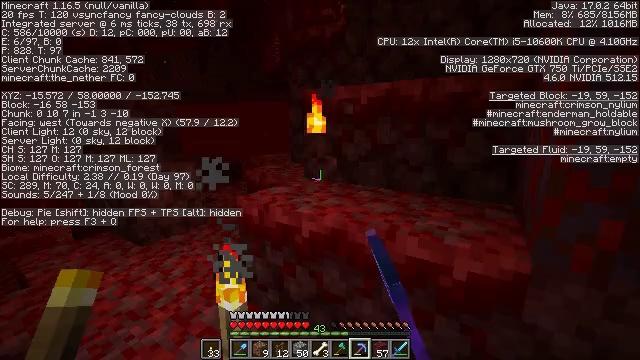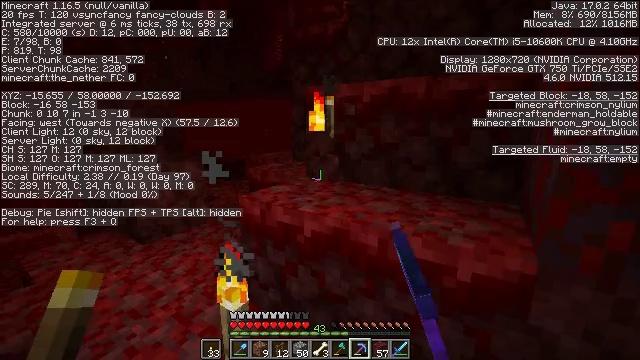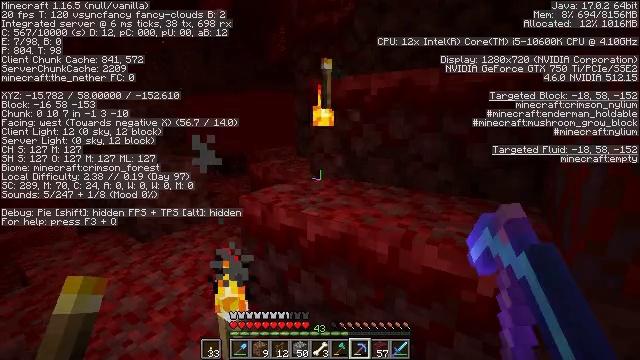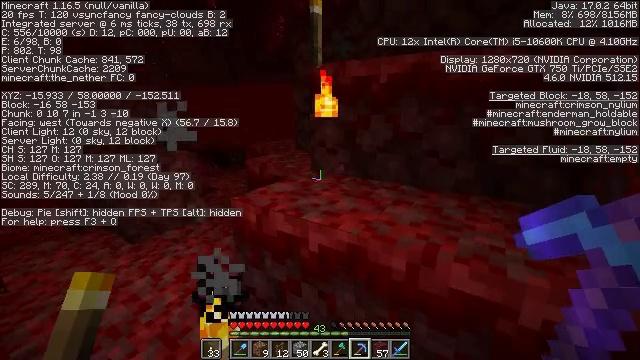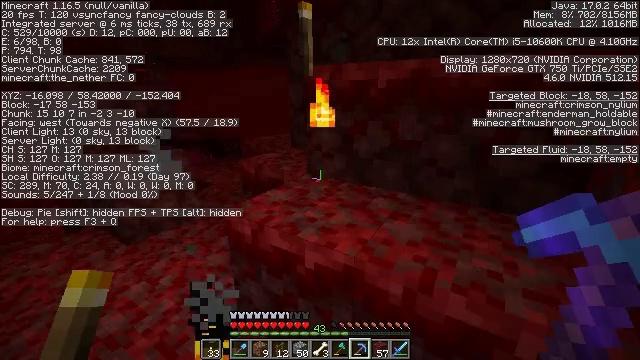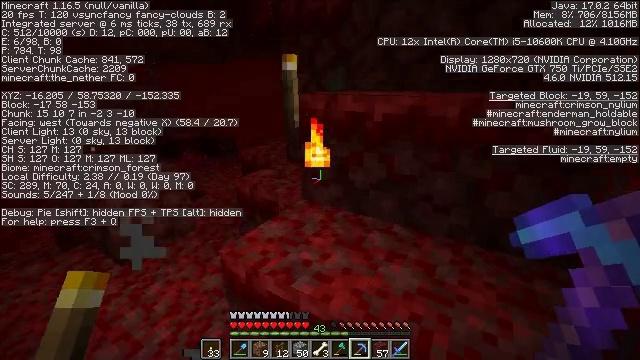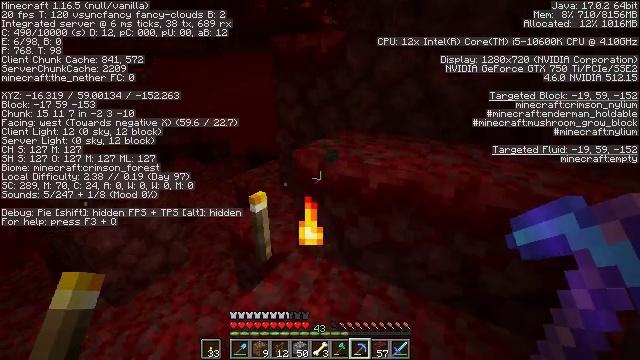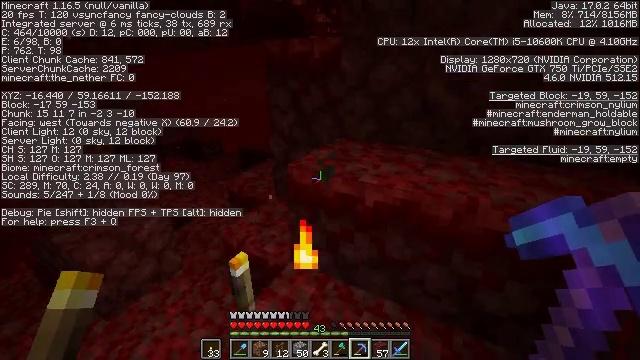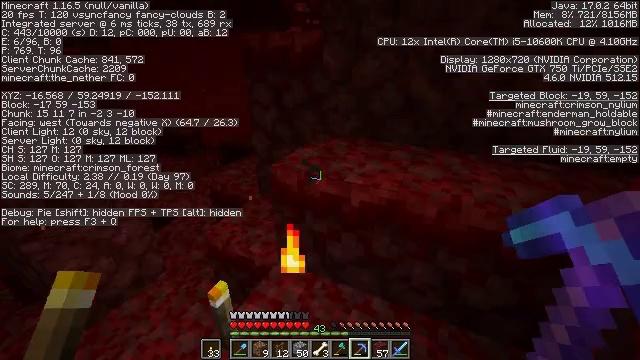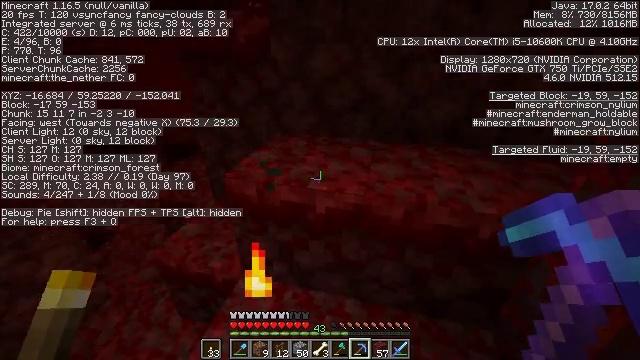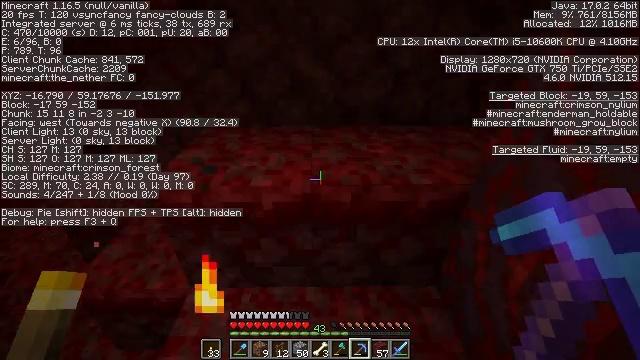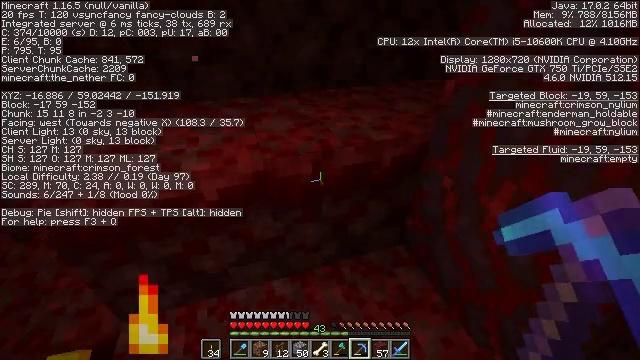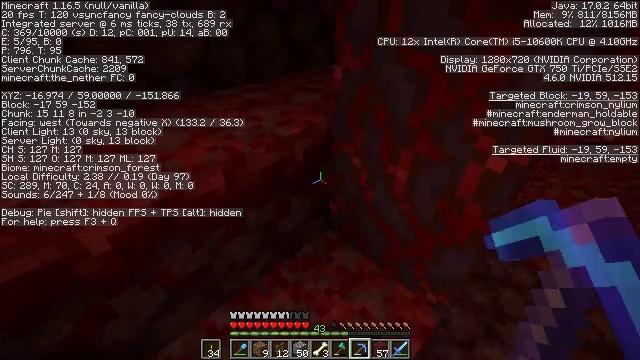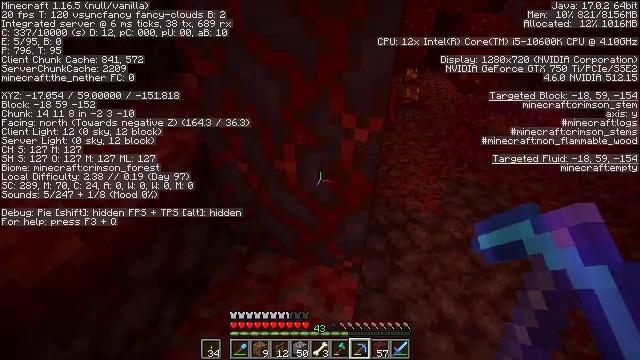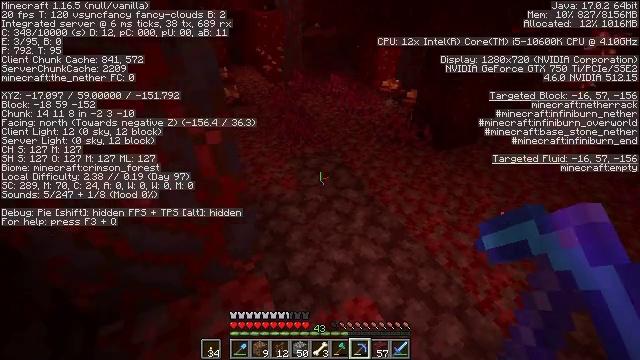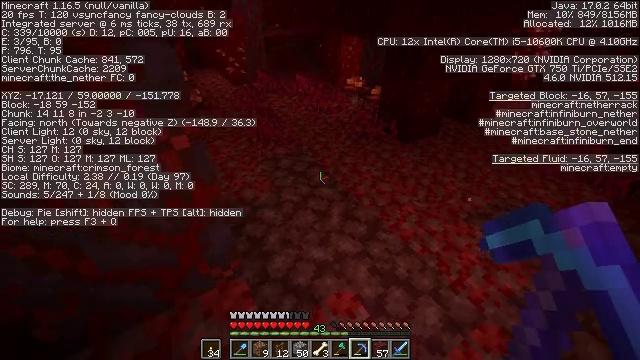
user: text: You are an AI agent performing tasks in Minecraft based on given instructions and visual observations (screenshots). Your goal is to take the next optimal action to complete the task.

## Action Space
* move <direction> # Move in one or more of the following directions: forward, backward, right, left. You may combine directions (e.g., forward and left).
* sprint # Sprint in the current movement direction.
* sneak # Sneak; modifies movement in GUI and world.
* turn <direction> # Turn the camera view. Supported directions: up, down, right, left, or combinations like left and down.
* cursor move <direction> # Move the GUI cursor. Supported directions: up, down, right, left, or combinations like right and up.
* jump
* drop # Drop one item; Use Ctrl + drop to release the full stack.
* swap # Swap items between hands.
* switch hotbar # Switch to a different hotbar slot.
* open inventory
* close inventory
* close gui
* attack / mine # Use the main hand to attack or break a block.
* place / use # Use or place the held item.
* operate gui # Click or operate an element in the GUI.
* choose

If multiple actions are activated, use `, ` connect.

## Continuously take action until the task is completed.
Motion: motion action
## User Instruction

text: Break the crimson roots in the Nether.
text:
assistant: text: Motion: move forward
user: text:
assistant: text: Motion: move forward, turn down
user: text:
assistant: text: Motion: move forward, turn down
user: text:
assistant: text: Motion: move forward, turn down, jump
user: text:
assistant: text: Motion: move forward, turn down, jump
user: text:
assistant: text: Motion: move forward, turn right and down, jump
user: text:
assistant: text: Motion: move forward, turn right and down, jump
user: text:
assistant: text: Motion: move forward, turn right and down
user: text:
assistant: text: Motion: turn right and down
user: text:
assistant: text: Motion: turn right and down
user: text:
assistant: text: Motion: turn right and down
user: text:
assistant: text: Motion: turn right
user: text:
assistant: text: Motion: turn right
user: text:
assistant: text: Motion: turn right
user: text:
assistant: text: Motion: turn right
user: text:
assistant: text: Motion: turn right and up
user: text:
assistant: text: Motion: turn left and up
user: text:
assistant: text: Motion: no_op
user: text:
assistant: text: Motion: move forward and move right
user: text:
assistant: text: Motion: move forward and move right
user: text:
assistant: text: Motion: move forward and move right
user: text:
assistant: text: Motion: move forward and move right, turn left
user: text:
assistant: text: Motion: move forward and move right, turn left and up
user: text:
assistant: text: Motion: move forward and move right, turn left and up
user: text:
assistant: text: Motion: move forward, turn left and up
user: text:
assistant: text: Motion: move forward, turn left and up
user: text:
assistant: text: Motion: move forward, turn left and up
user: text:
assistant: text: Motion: move forward
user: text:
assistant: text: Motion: move forward, sprint
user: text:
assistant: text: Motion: move forward, sprint, turn up